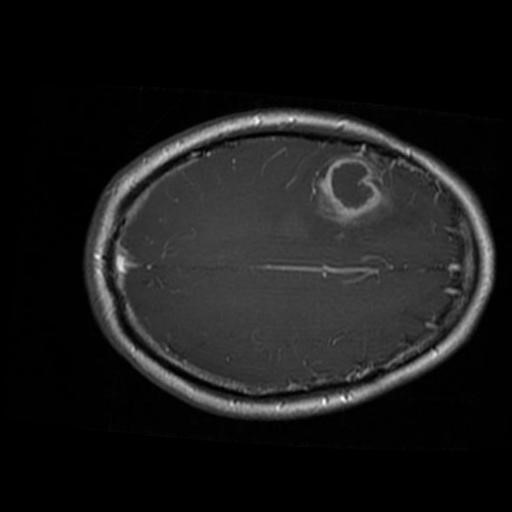
Label: brain_glioma